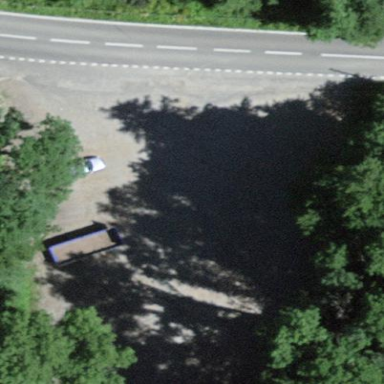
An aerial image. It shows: Parking area with dirt surface.